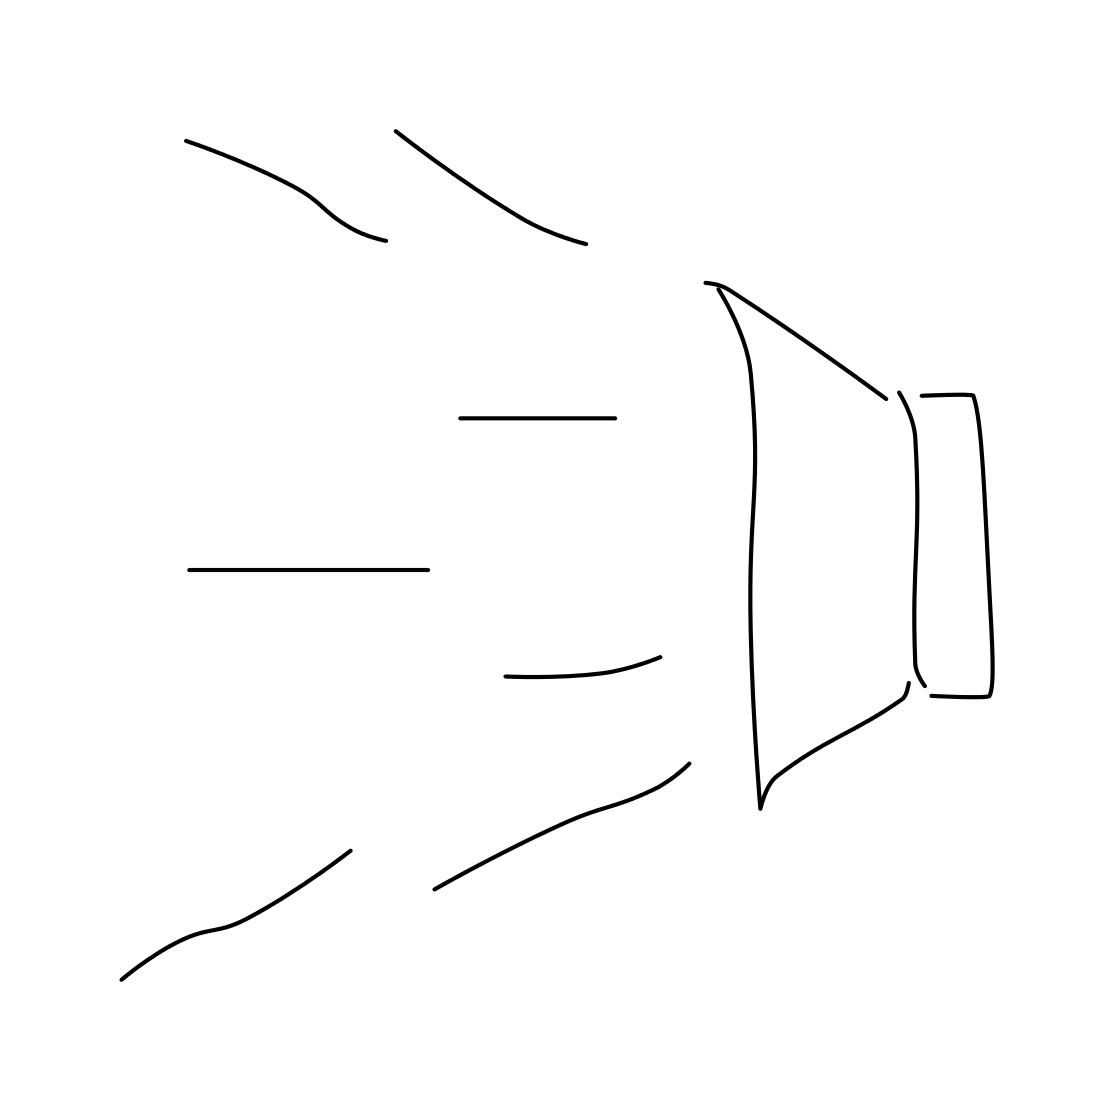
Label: loudspeaker